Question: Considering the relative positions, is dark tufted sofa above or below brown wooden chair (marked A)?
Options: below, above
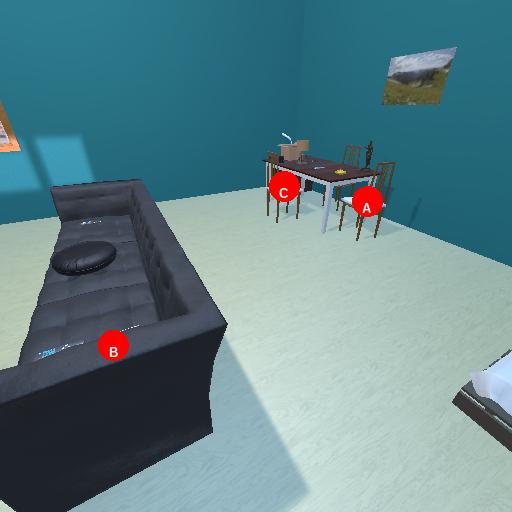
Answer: below